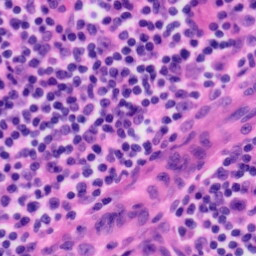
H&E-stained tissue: Tonsil